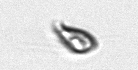
Label: Cryptophyta